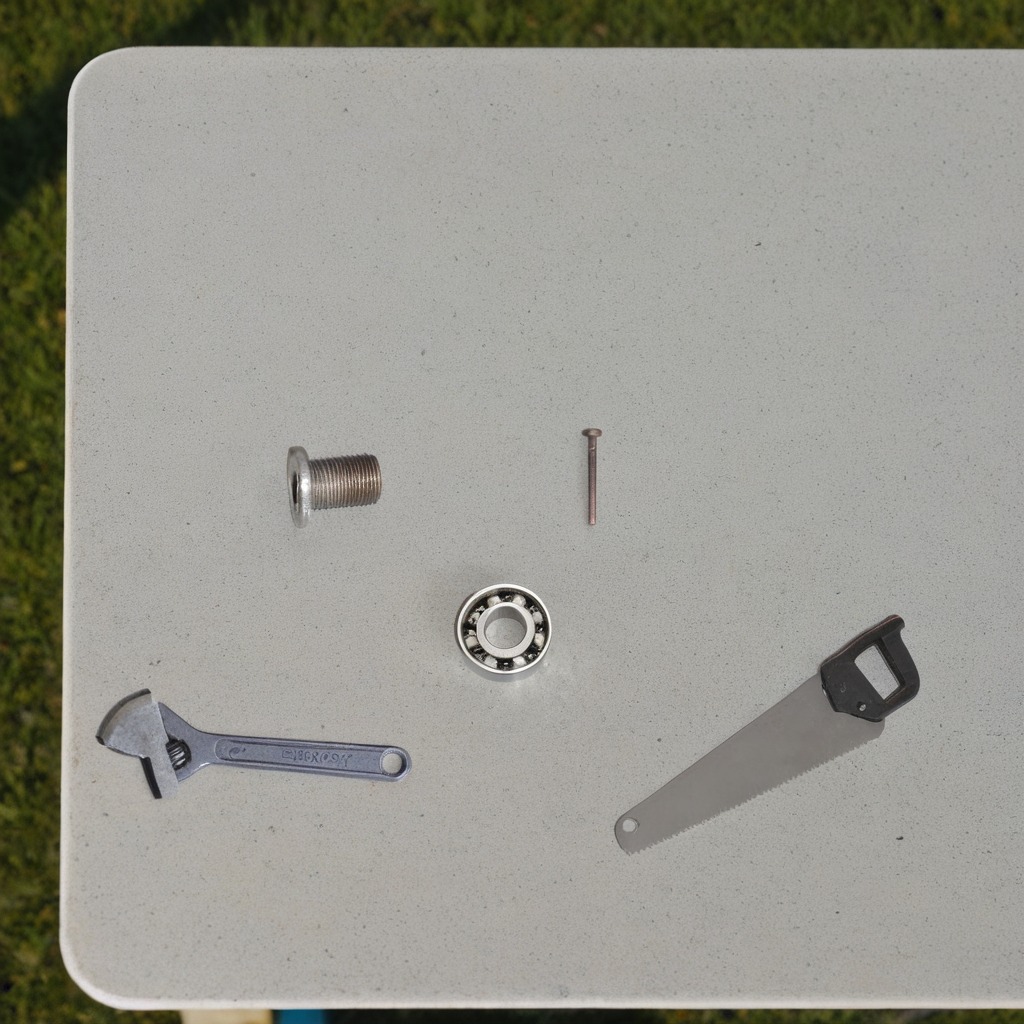
A ball bearing, a machine screw, an iron nail, a saw, and a wrench are lying on the utility table.